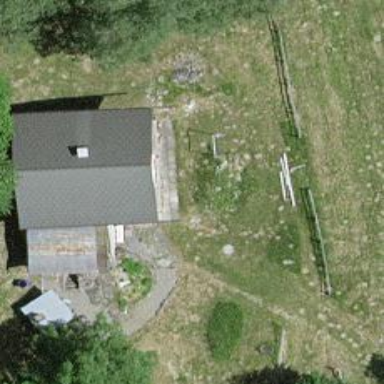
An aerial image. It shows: Cabin.